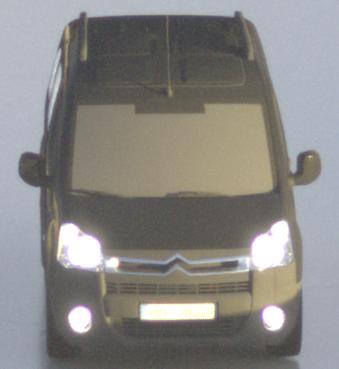
Make: Citroen
Model: Berlingo Kombi VTi 120
Detailed model: Berlingo (II) Kombi
Model produced from: 2009/12
Model produced until: 2012/03
Doors: 5
Color: black
Road condition: wet road
Daytime: sunrise or sunset
Contrast: high contrast